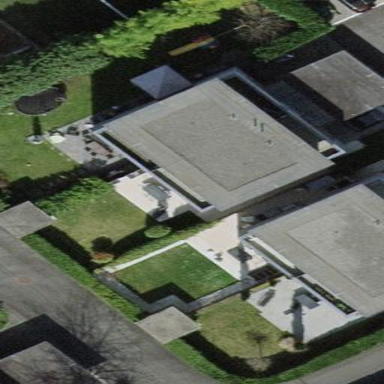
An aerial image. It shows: Garden enclosed by fence.